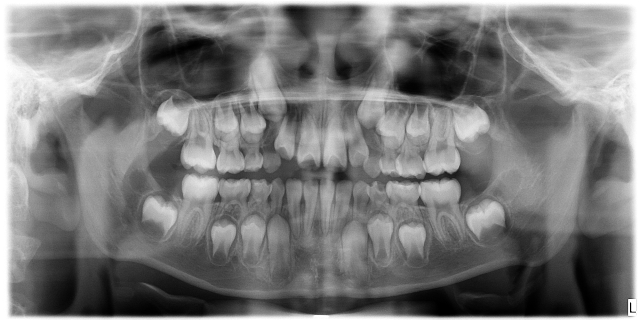
adult